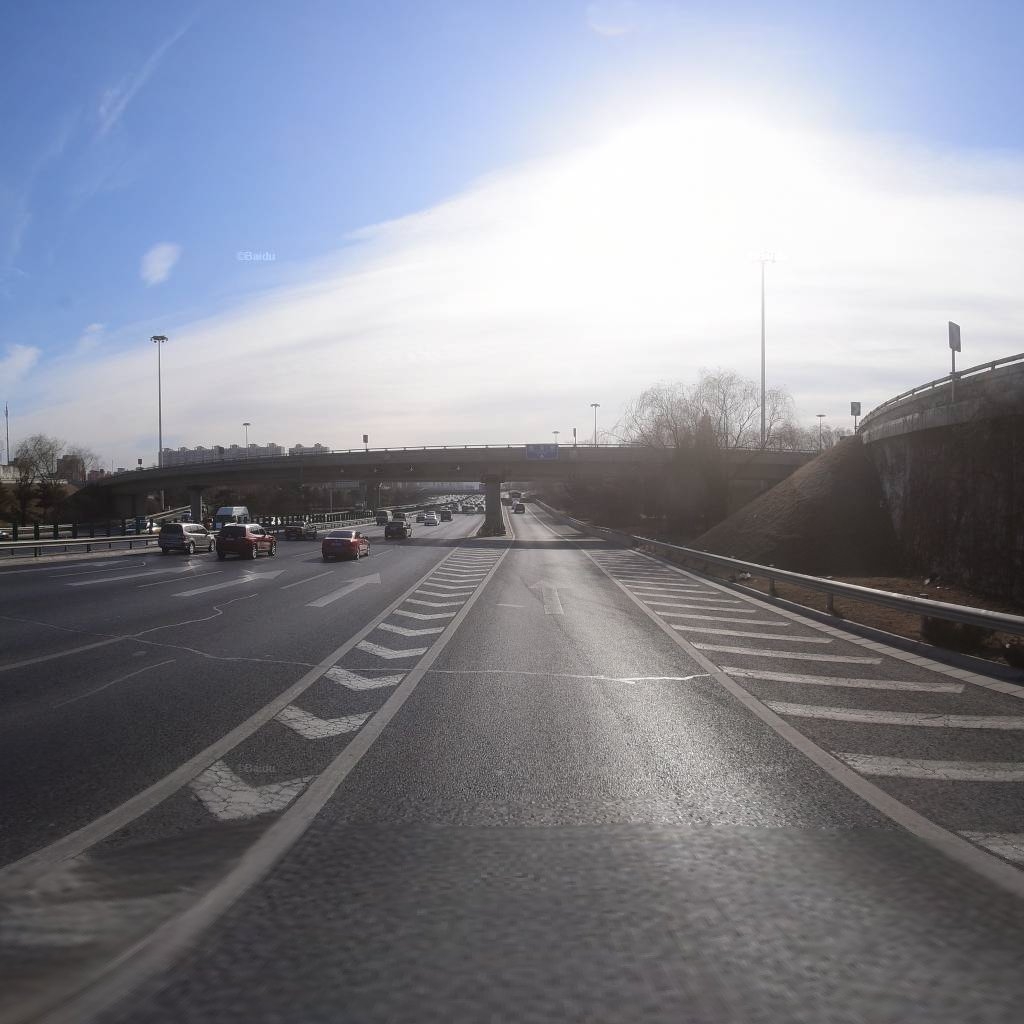
Region: Haidian
Road damage annotations: transverse patch, longitudinal patch, longitudinal patch